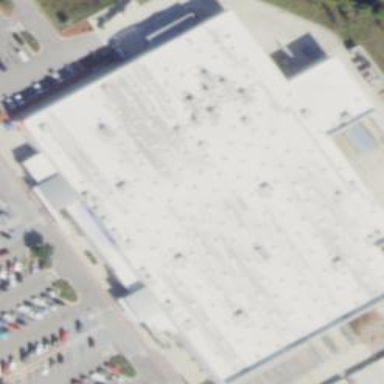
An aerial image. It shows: Department store building.